Platform: macOS
Application: Chrome
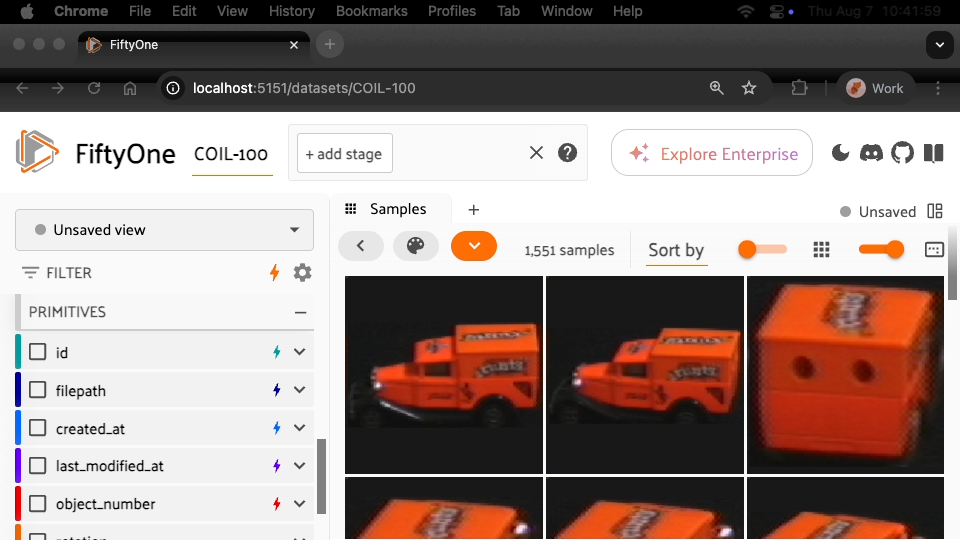
task_description: Learn more about view stages
action_type: click
element_info: Icon
steps_since_start: 1